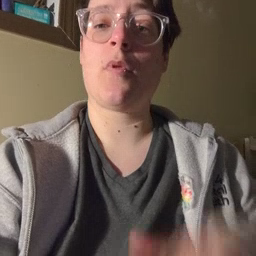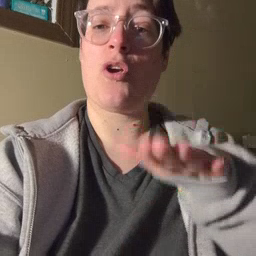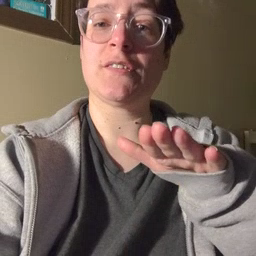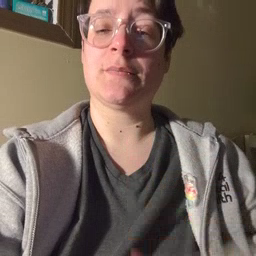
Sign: on